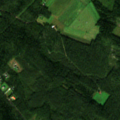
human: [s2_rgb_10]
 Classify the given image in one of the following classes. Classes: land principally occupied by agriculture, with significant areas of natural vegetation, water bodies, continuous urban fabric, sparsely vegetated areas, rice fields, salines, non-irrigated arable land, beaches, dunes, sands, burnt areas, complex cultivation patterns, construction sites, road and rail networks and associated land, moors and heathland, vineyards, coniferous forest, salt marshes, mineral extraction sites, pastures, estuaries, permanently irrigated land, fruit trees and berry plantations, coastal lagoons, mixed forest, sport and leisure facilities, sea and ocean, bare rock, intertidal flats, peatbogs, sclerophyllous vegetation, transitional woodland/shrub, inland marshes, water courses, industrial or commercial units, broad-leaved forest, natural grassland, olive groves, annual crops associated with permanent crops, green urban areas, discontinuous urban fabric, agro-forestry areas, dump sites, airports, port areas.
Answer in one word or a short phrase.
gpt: non-irrigated arable land, coniferous forest